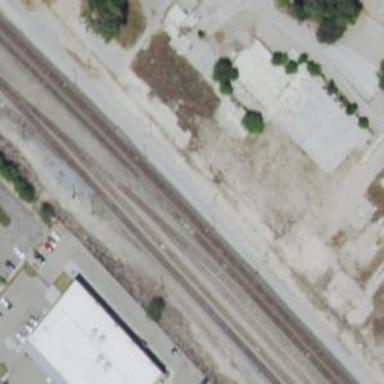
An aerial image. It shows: Railway siding with rails.